Question: my application having a List view.....How can i retrieve specified field value....(in my case nickname and body.see database)???????i mean that i will pope out nickname and body text from listView....How can it possible
my code ListView.java
'''
public class ListView extends ListActivity {
SQLiteDatabase messagedb;
@Override
protected void onCreate(Bundle savedInstanceState) {
// TODO Auto-generated method stub
super.onCreate(savedInstanceState);
setContentView(R.layout.my_list);
messagedb=ListView.this.openOrCreateDatabase("message",0, null);
messagedb.execSQL(
"CREATE TABLE IF NOT EXISTS tab2(" +
" _id INTEGER PRIMARY KEY," +
" nickname varchar,sender INT(13),body varchar)");
Cursor cur = messagedb.rawQuery("select rowid as _id, nickname, body from tab2", null);
String[] from = new String[] { "nickname", "body" };
int[] to = new int[] { R.id.sender_entry, R.id.body_entry};
SimpleCursorAdapter mAdapter = new SimpleCursorAdapter(this, R.layout.my_list_entry, cur, from, to);
this.setListAdapter(mAdapter);
messagedb.close();
}
}
'''
my demo list view as follows

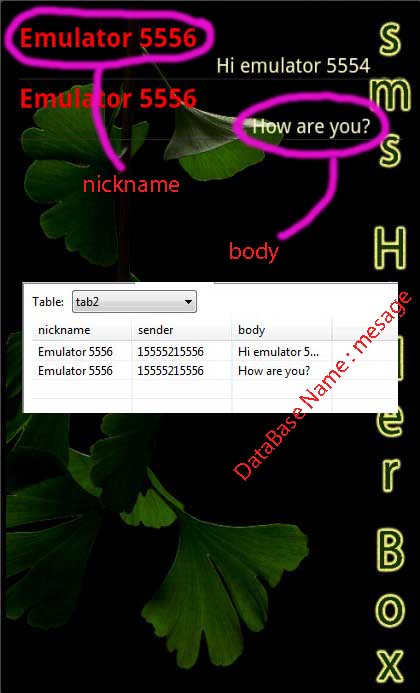
Answer: if I understood right. It will be your solution.
'''
@Override
protected void onListItemClick(ListView l, View v, int position, long id) {
// TODO Auto-generated method stub
super.onListItemClick(l, v, position, id);
String nickName = ((TextView) v.findViewById(R.id.sender_entry))
.getText().toString();
String BODY = ((TextView) v.findViewById(R.id.body_entry)).getText()
.toString();
}
'''